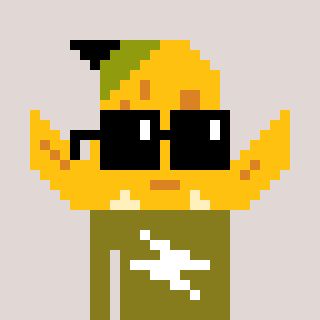
a pixel art character with square black sunglasses, a banana-shaped head and a gunk-colored body on a warm background